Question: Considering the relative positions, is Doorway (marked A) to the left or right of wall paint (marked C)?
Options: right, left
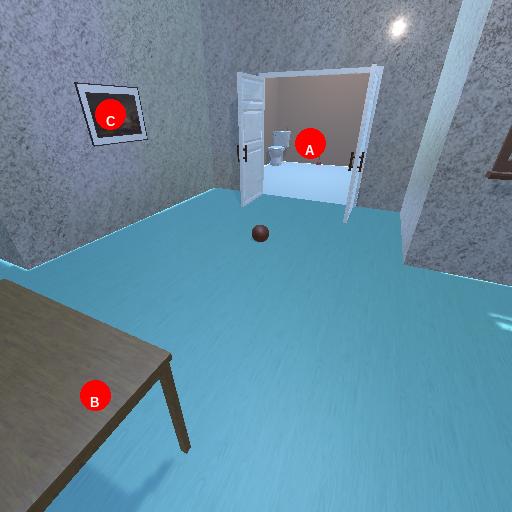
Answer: right